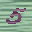
Label: 5